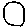
Label: circle